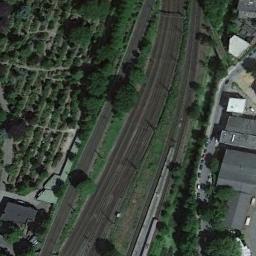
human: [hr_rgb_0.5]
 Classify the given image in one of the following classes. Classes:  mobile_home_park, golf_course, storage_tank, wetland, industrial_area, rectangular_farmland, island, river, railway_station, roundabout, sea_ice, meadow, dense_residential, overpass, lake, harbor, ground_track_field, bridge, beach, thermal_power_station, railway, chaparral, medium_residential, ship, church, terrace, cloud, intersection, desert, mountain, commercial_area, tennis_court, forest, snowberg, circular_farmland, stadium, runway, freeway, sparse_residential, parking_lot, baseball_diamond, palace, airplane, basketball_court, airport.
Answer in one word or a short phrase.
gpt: railway